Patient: sex F, age 68
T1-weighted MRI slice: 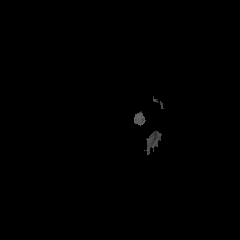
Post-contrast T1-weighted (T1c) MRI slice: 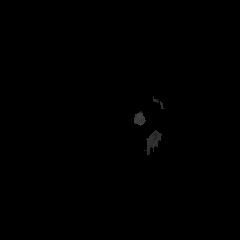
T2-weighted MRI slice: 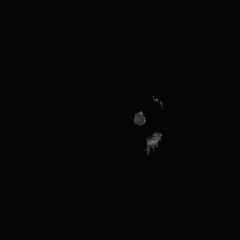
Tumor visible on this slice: no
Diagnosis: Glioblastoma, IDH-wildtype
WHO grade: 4